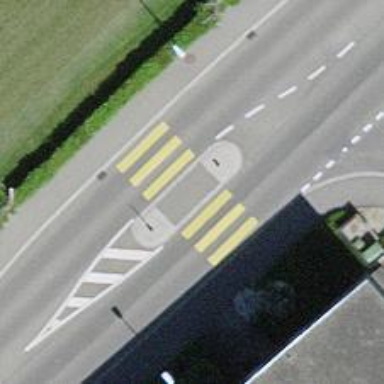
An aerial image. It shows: Uncontrolled zebra crossing with pedestrian island.